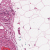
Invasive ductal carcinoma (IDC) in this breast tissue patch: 0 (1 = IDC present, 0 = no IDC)